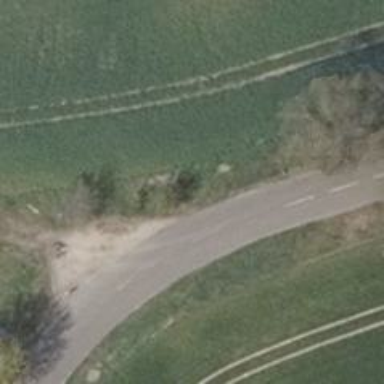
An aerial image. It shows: Unclassified road with asphalt surface.